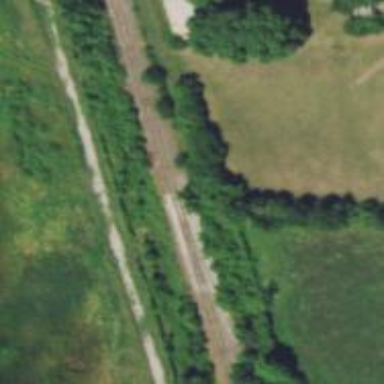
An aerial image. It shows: Rail spur service.